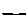
Label: line